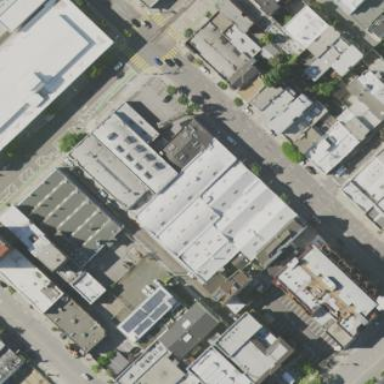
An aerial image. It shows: Car repair shop located in building.